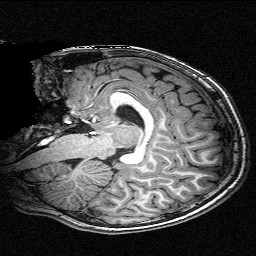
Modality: T1w
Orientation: sagittal
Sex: female